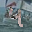
Label: 4